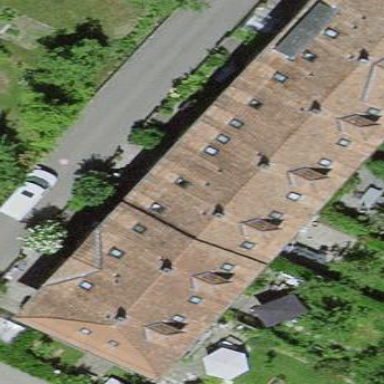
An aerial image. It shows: Residential building with gabled roof covered in maroon roof tiles. The roof orientation is across the building.